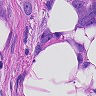
Metastatic tissue present: yes